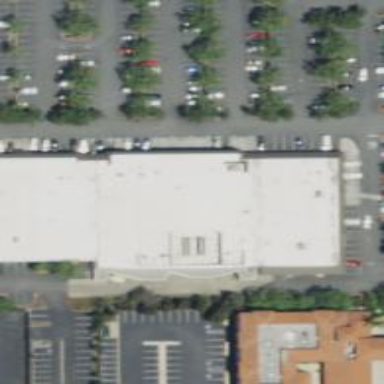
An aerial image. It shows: Supermarket.